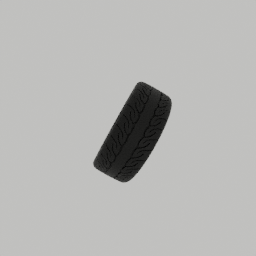
Label: mechanical